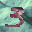
Label: 3